Question: I tried to use standard ajax method, to retrieve page content from an URL, however, if I'm not putting this 'ajax.htm' on a server, e.g apache, and AJAX won't emit.
And if I place it in a http server, trying to access the Internet, it was canceled deliberately, here a screenshot from chromium:

That's weird? Just posting to a virtual machine (192.168.56.212) with AJAX.
P.S: Accessing localhost with AJAX works anyway.
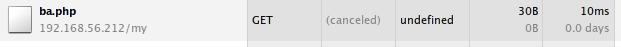
Answer: You cant. The browser will usually prohibit connections to any other domain than the one from which the page came. This is called the <URL>, but that only works for sites that use it.